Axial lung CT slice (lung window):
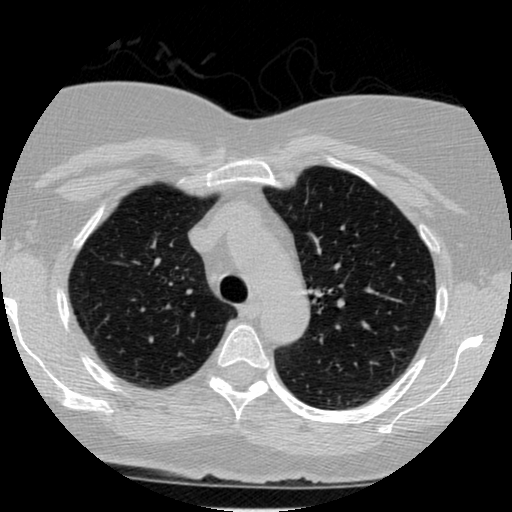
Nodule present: no